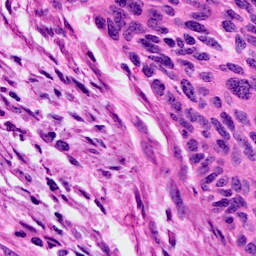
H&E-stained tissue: Cervix